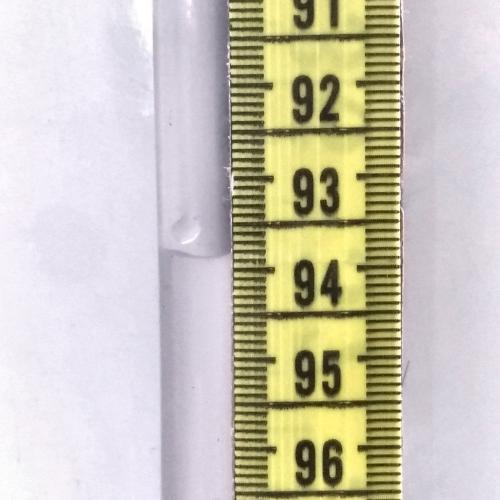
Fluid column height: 93.8 cm